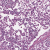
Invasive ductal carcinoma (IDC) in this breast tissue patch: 1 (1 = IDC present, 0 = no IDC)